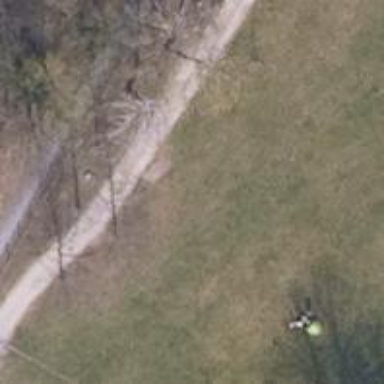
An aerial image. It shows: Disc golf tee.